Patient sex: M
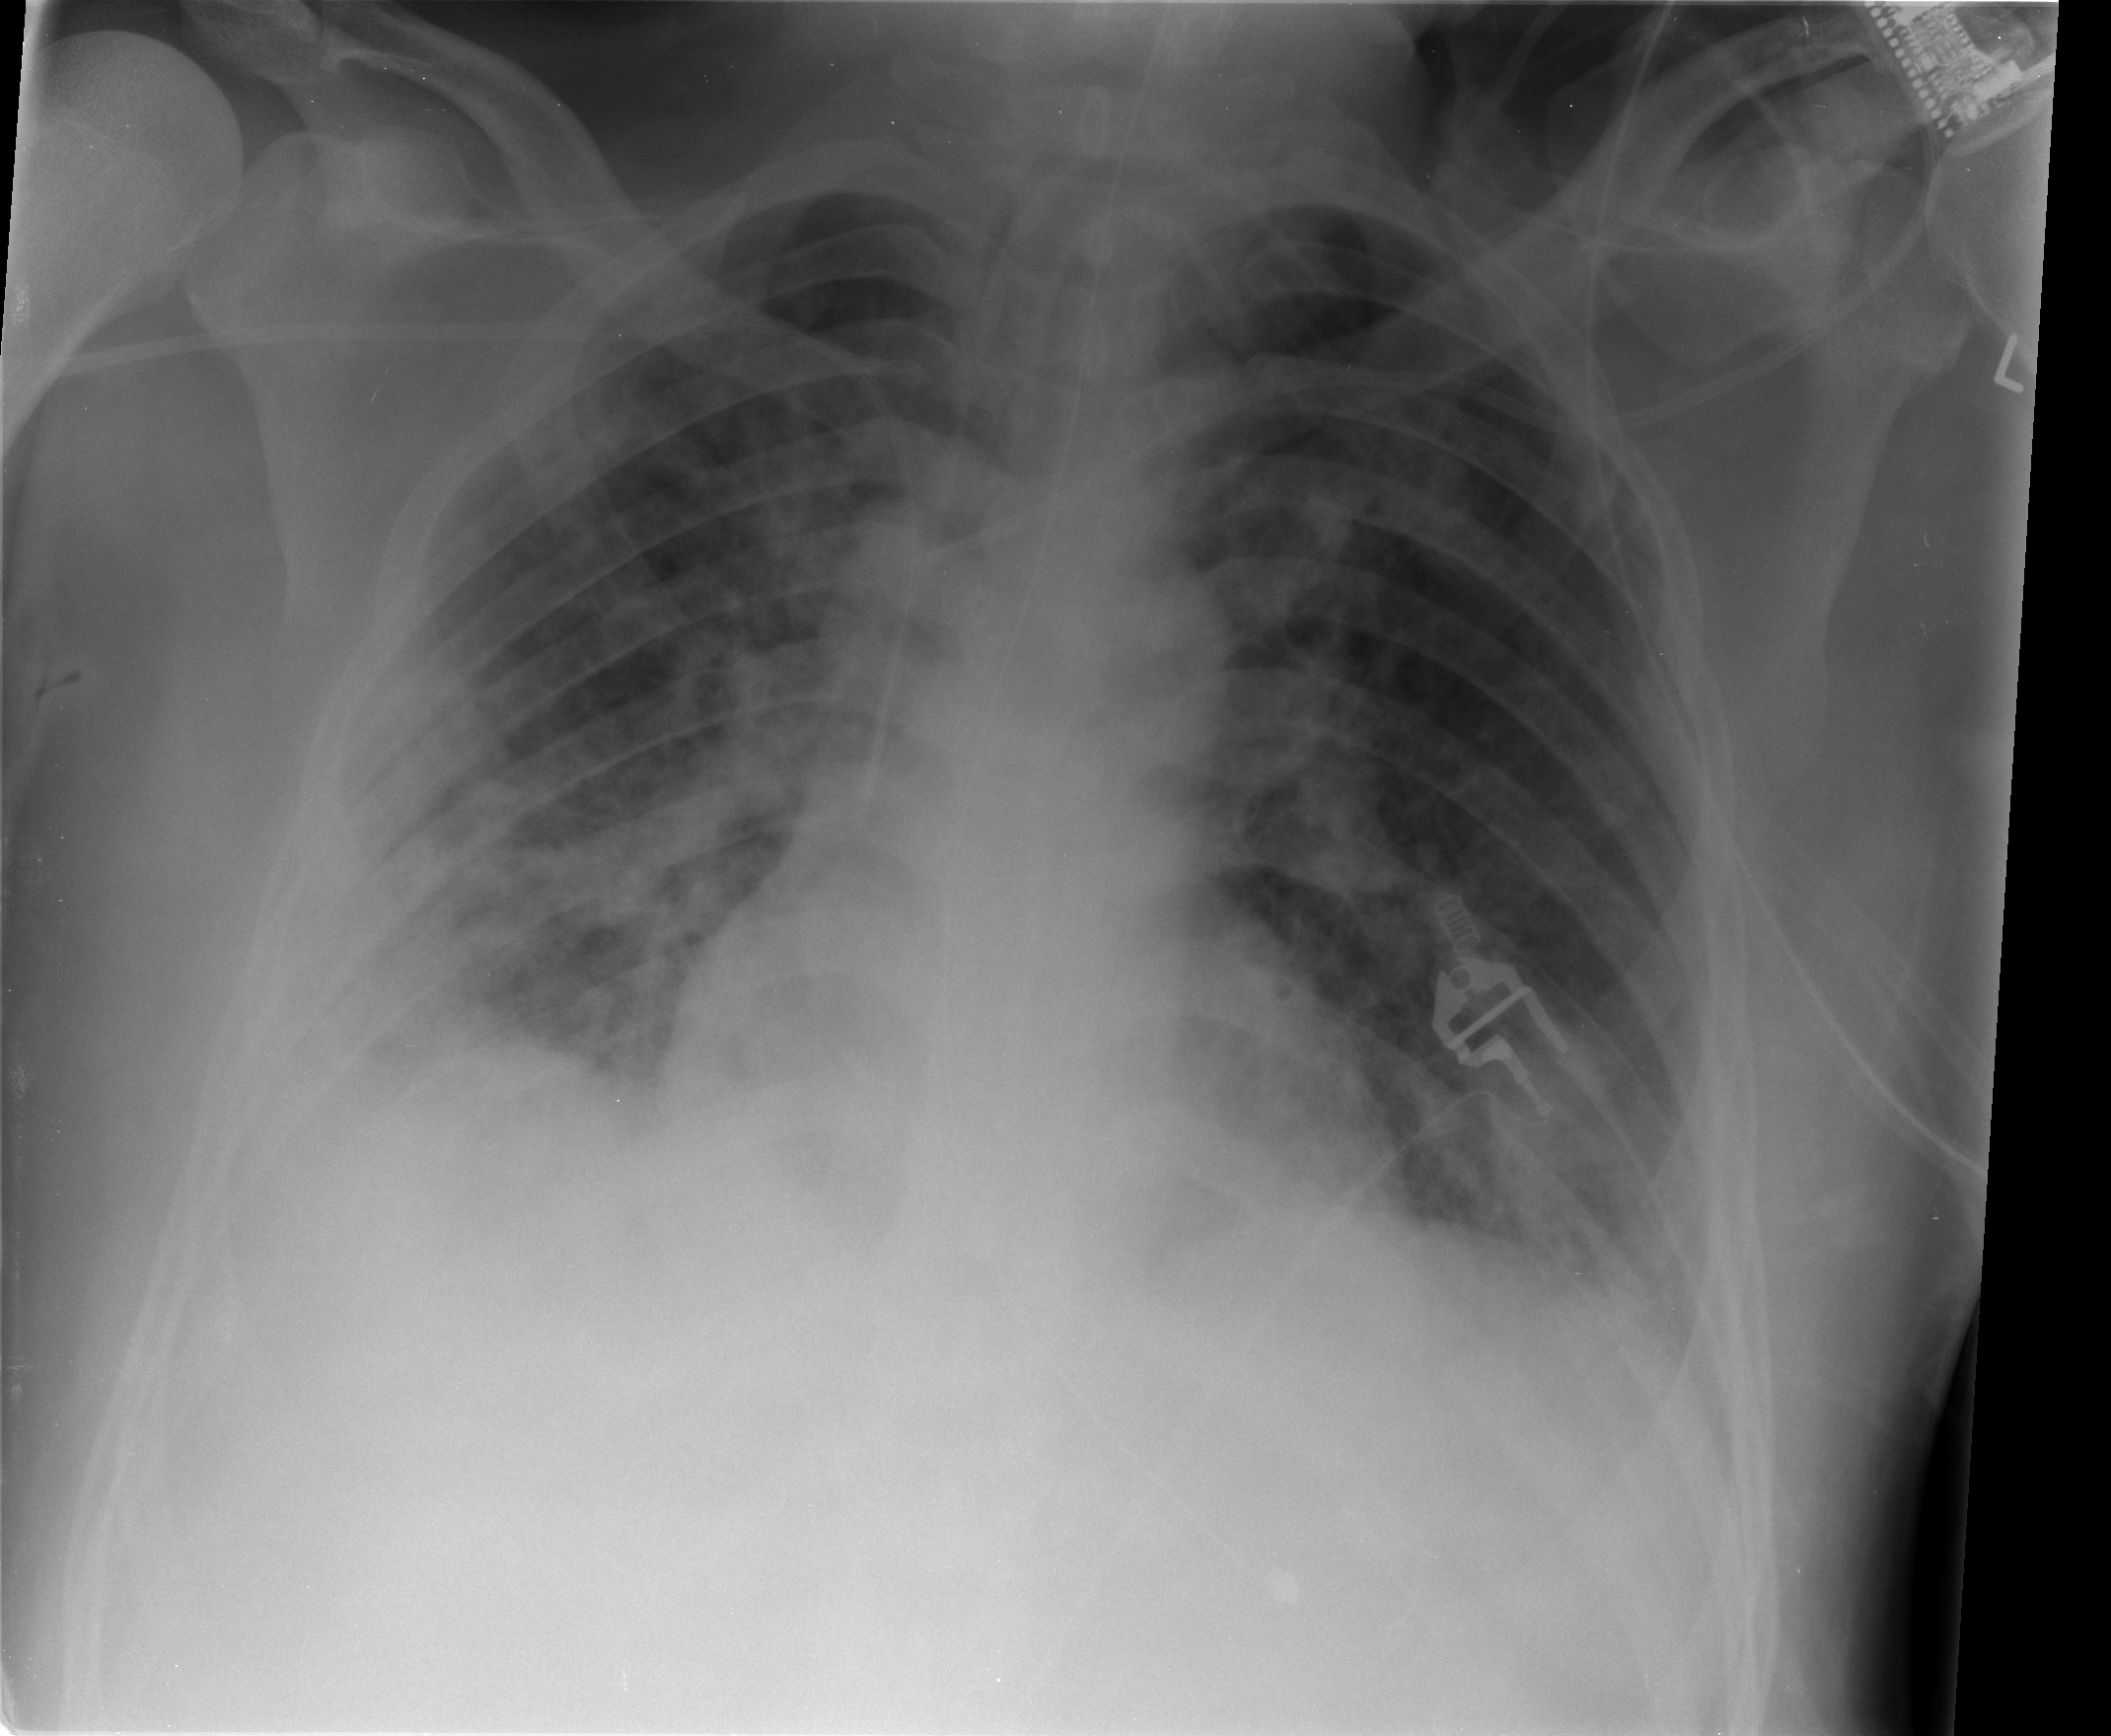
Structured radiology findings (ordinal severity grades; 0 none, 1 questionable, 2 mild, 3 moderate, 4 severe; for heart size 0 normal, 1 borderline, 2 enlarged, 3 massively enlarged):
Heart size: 0
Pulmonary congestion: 2
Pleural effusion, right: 2
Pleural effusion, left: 0
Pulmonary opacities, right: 4
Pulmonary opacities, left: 3
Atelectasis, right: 2
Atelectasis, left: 2